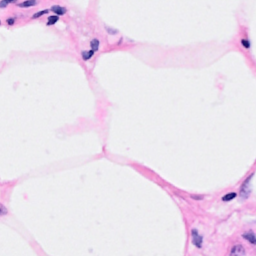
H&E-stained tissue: Breast